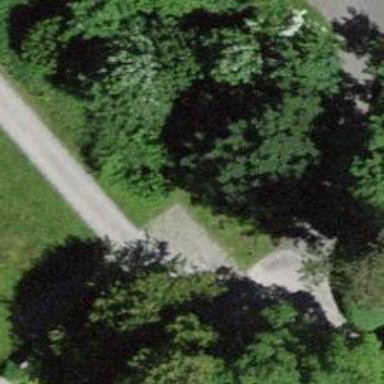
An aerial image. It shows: Unpaved path.